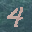
Label: 4